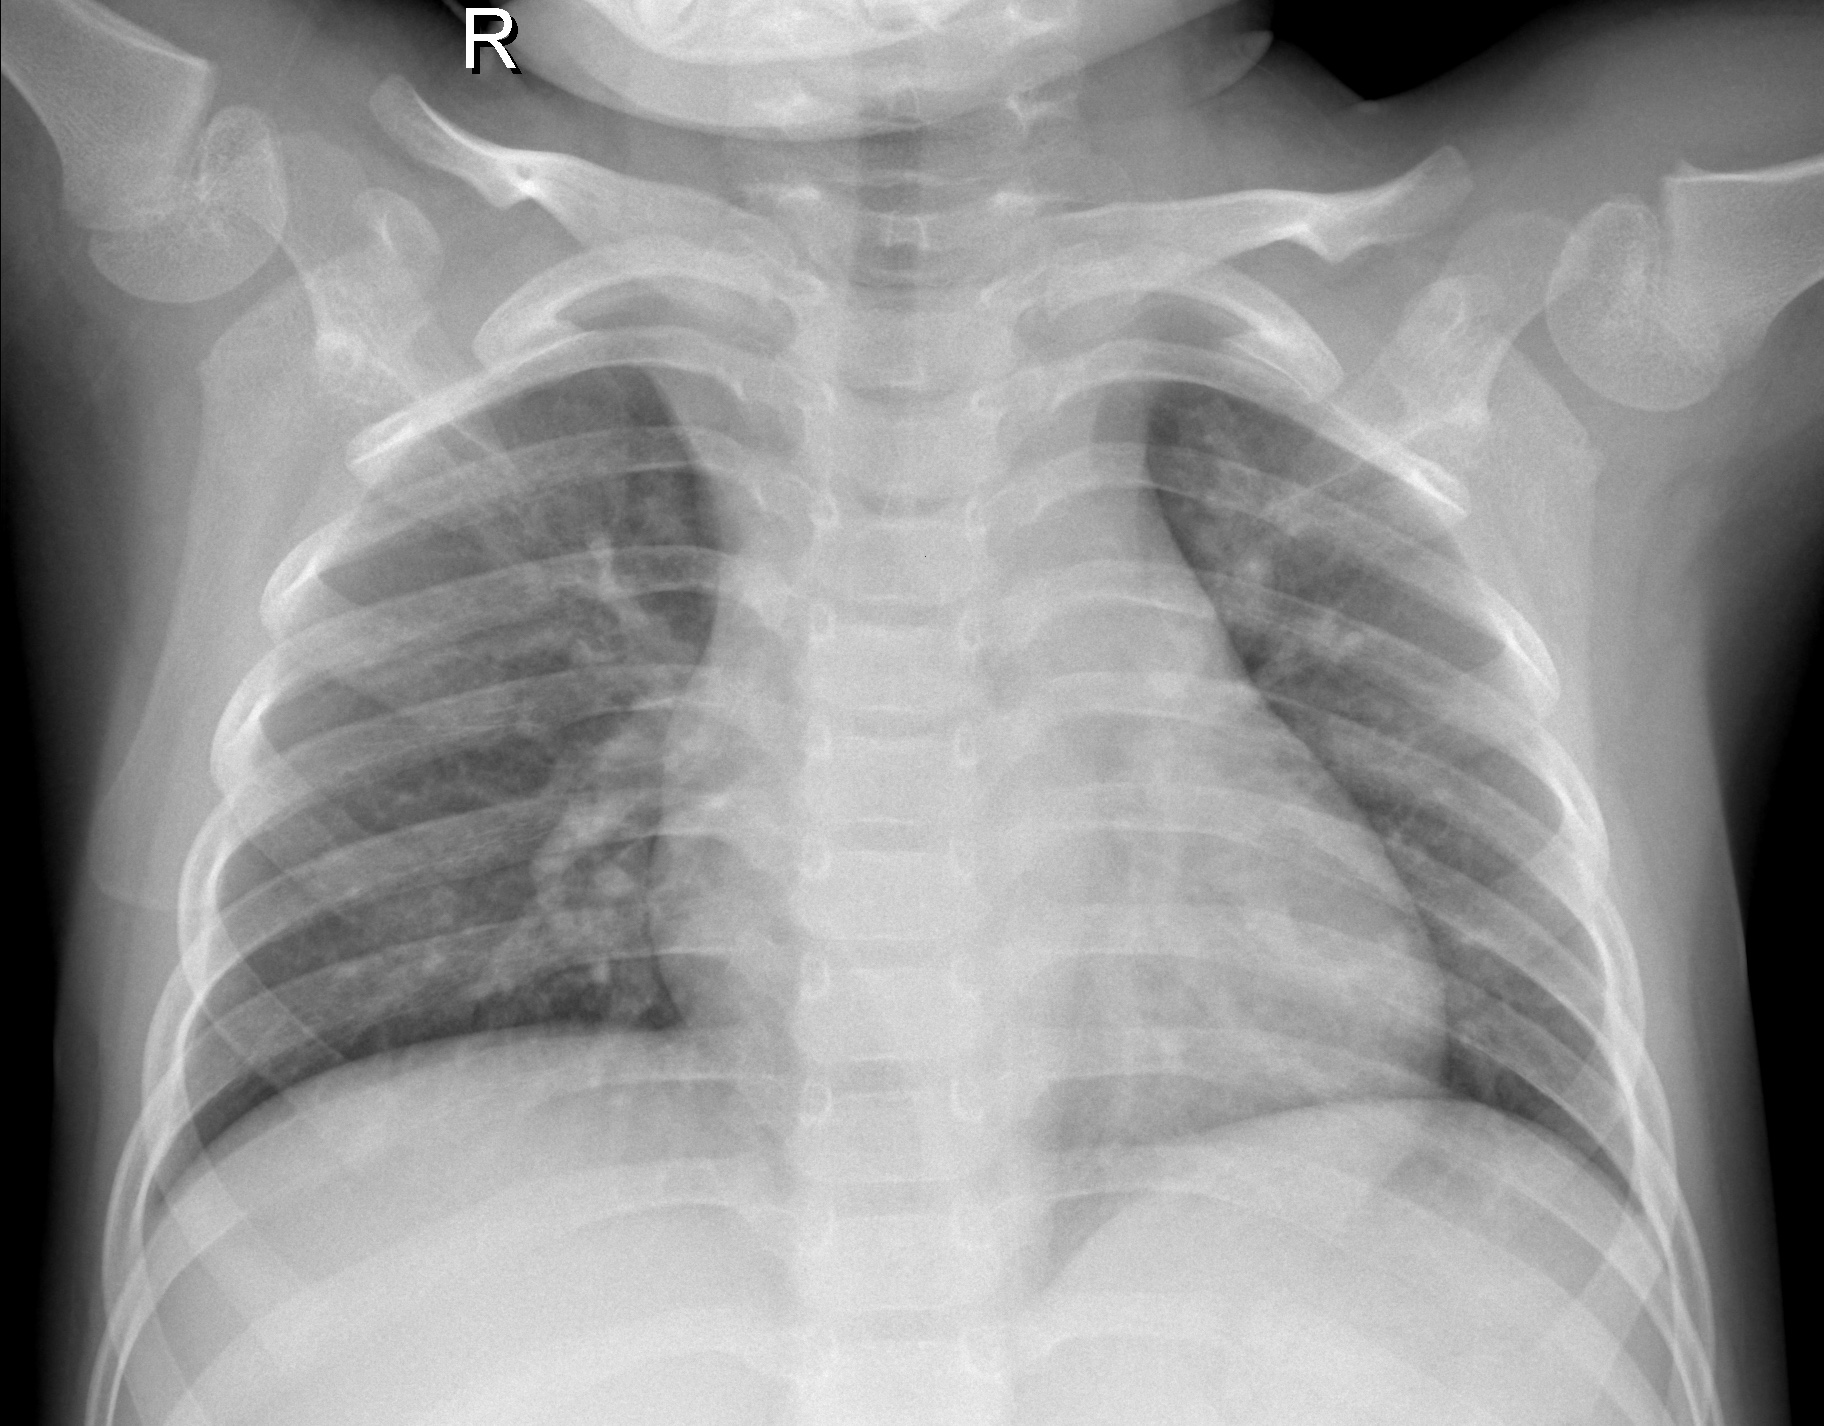
Diagnosis: NORMAL